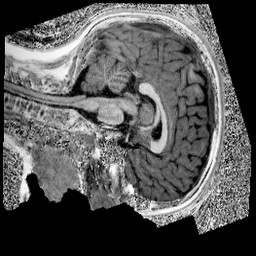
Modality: UNIT1
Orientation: sagittal
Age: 9
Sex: male
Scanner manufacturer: siemens
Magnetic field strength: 3 T
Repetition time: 4 s
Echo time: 0.00303 s